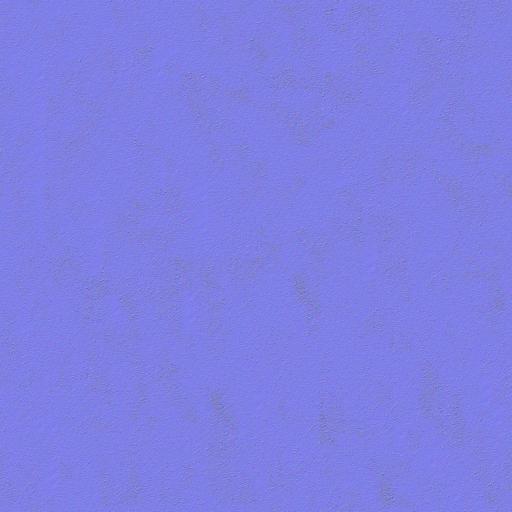
asphalt smooth